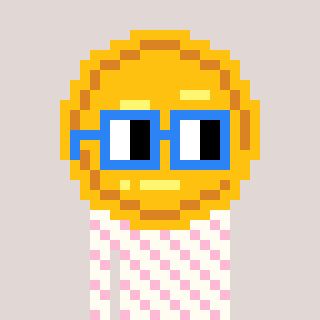
a pixel art character with square blue glasses, a medal-shaped head and a grayscale-colored body on a warm background